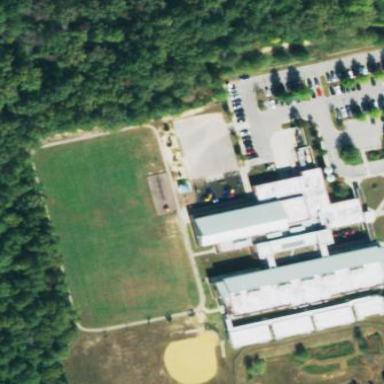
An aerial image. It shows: School.